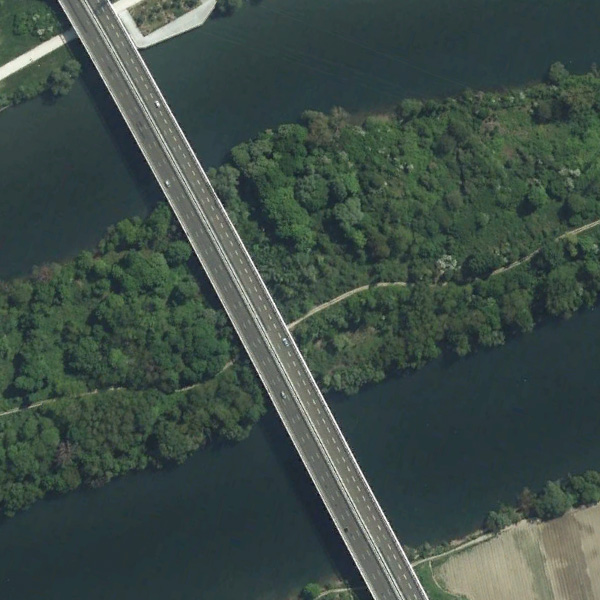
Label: Bridge